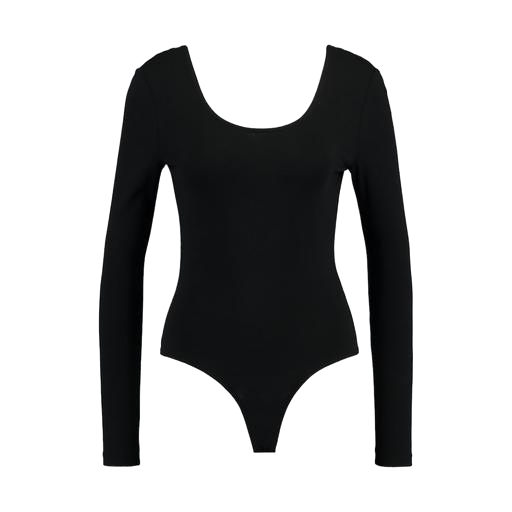
black plunge bodysuit, black mira cape-effect bodysuit, black scoop neck, white background